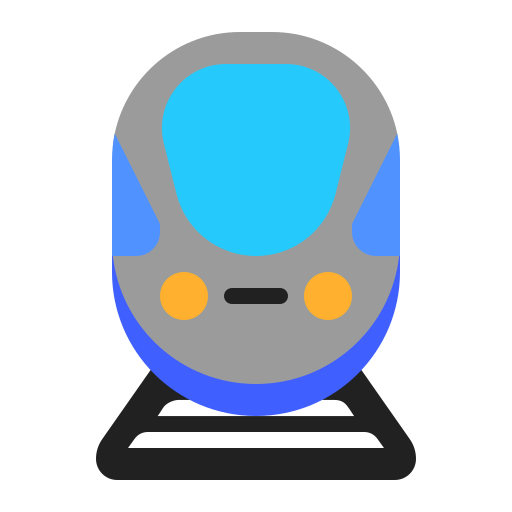
train flat